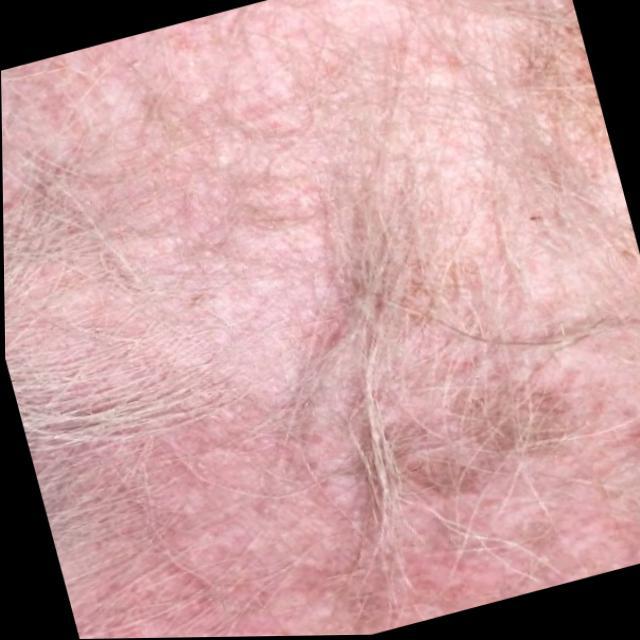
Canine demodicosis (Demodex mange) — caused by Demodex canis mites. Presents with alopecia, follicular papules, pustules, and comedones. Often localized on face and forelimbs.